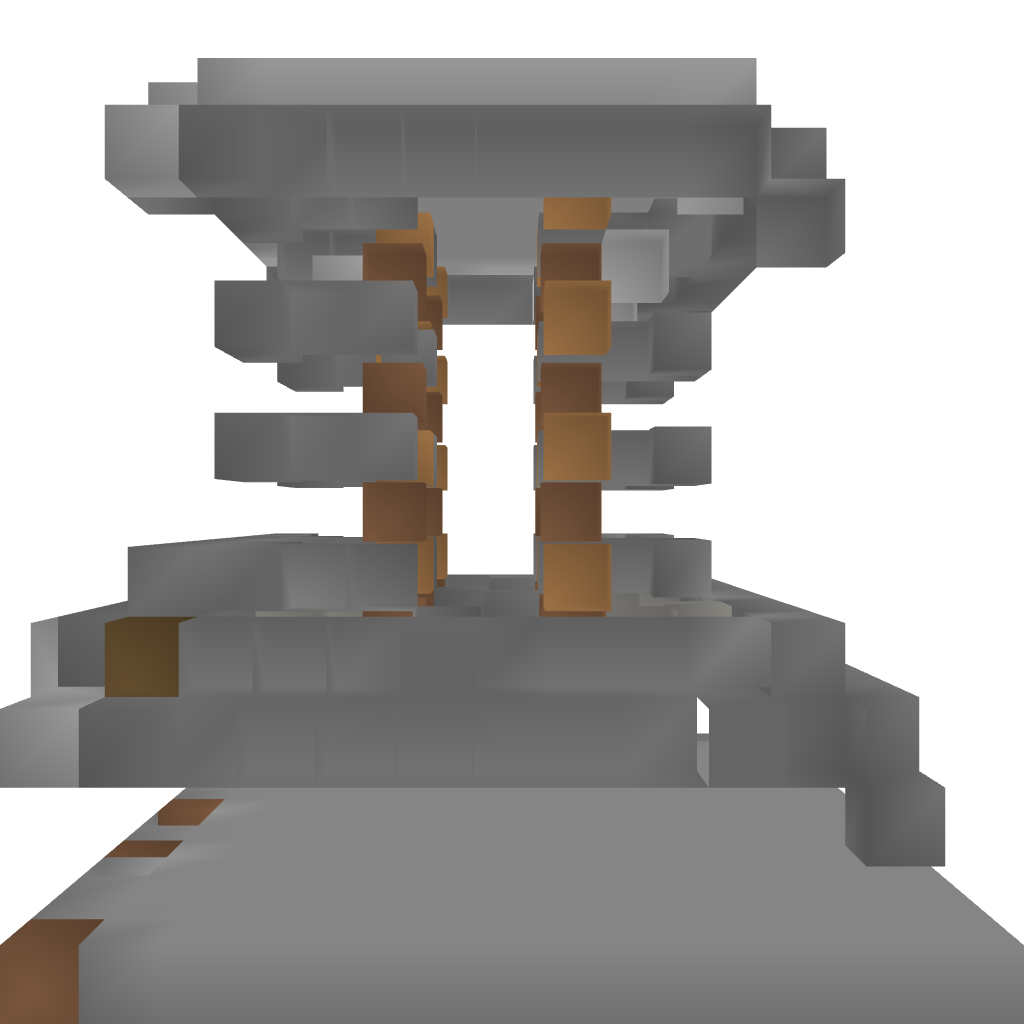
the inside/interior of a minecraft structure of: Skin - Plant Melon / Watermelon